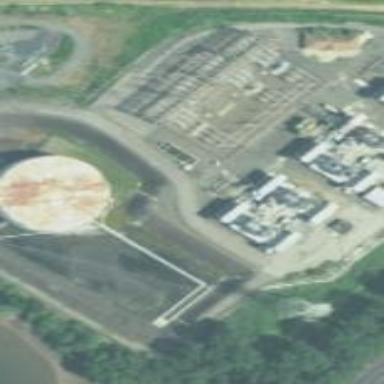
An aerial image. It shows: Power substation.